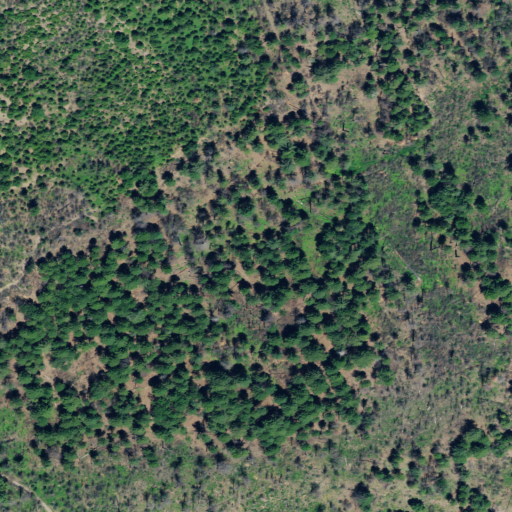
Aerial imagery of ridge(s) in California named Sumner Ridge containing shrub, evergreen forest, and open development